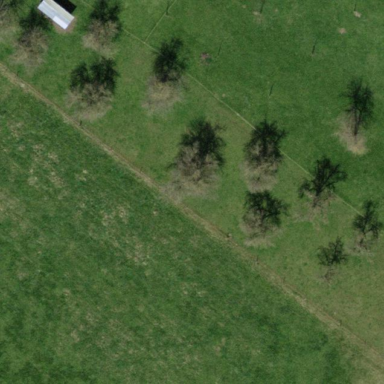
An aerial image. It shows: Orchard.